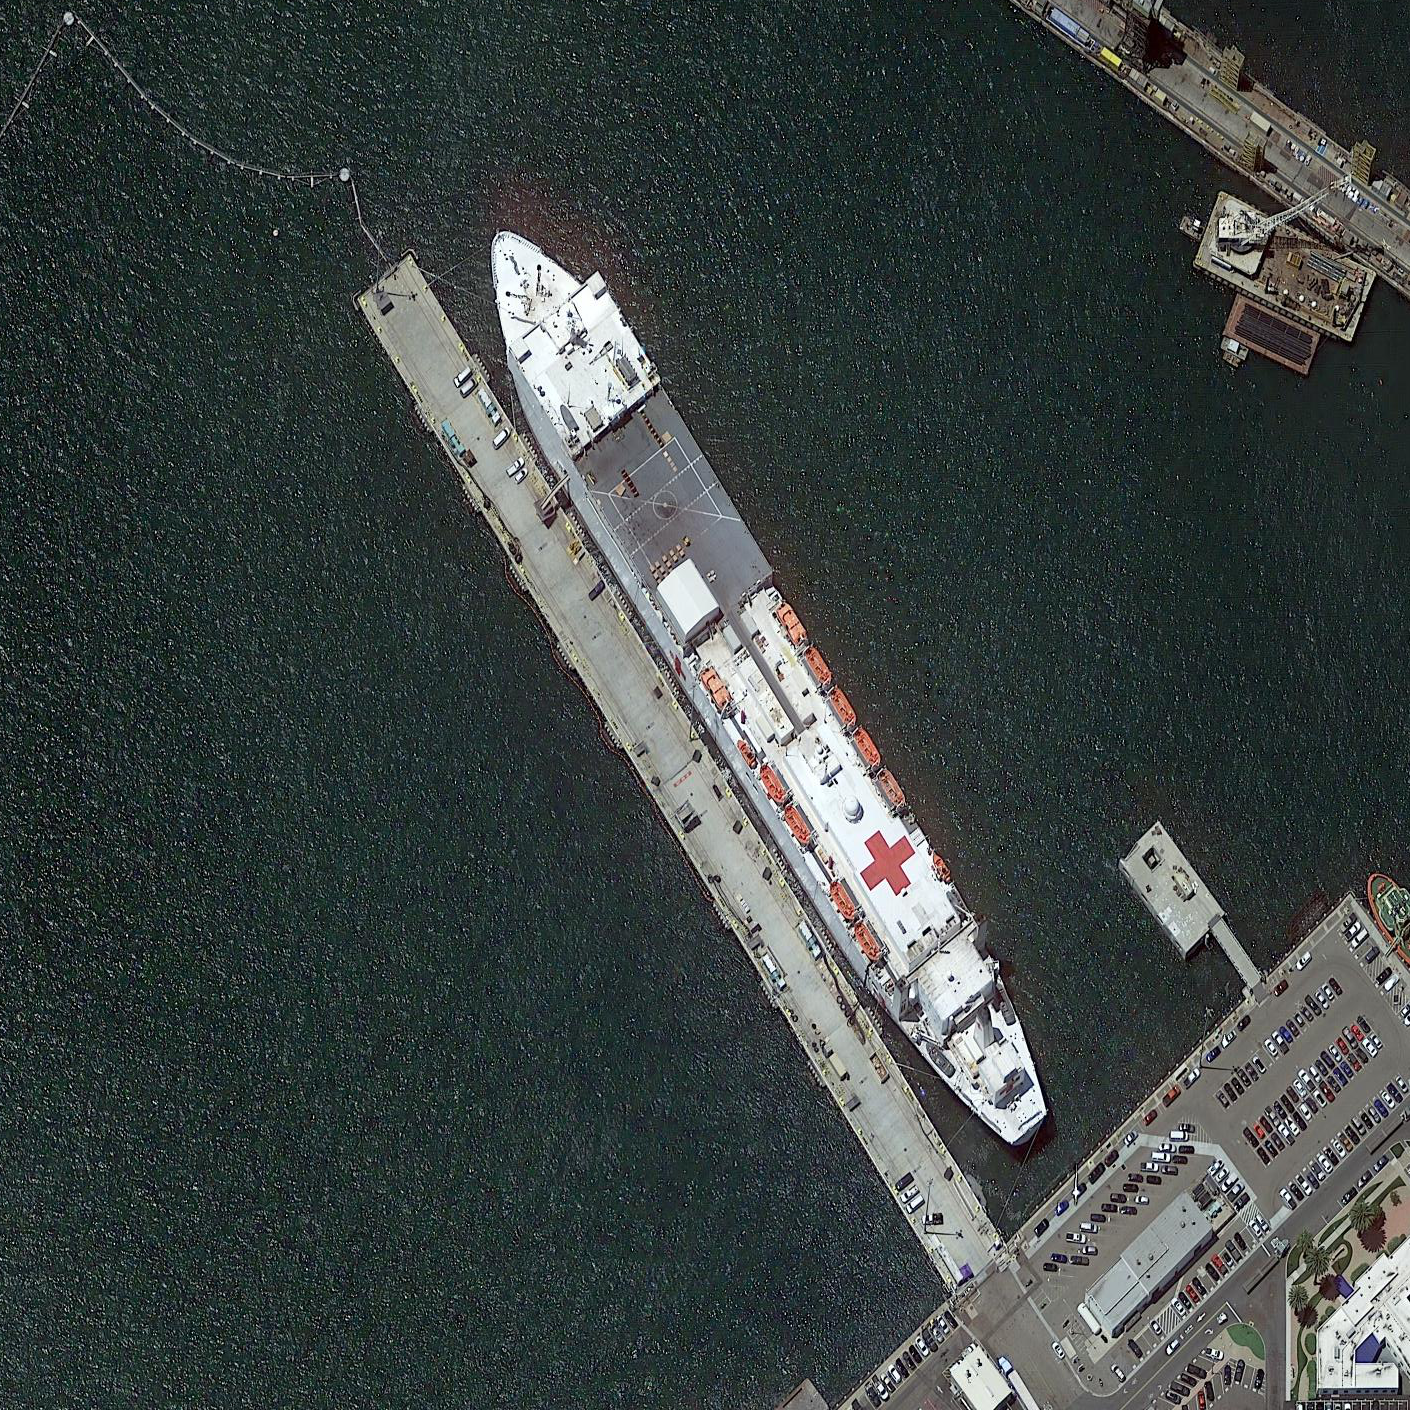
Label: Medical_ship